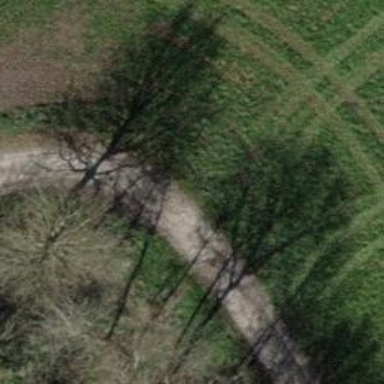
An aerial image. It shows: Unpaved track with grade2 tracktype.